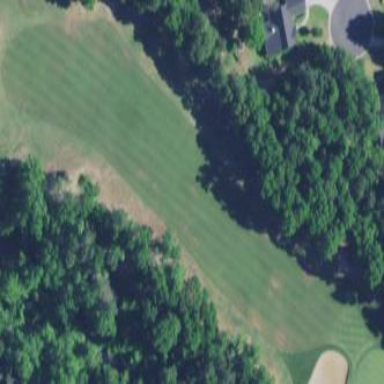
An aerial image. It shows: Golf fairway surrounded by grass.